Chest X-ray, PA view. Patient: 60 years old, sex M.
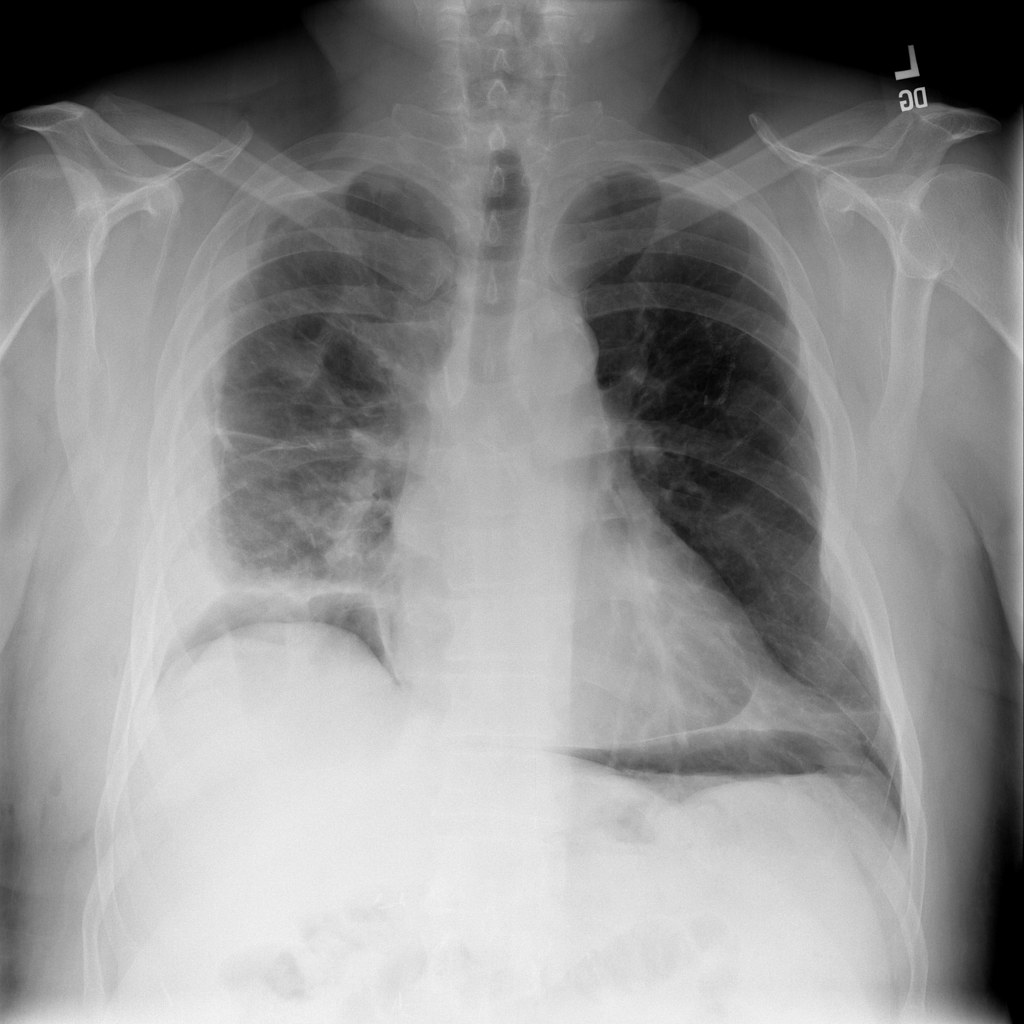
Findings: No Finding